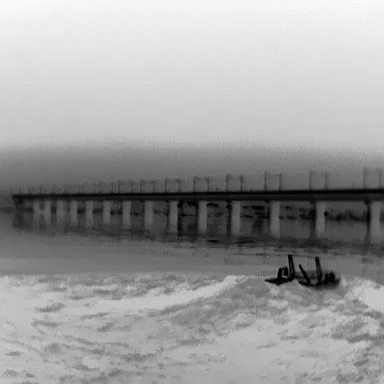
There is a canoe in the infrared image.